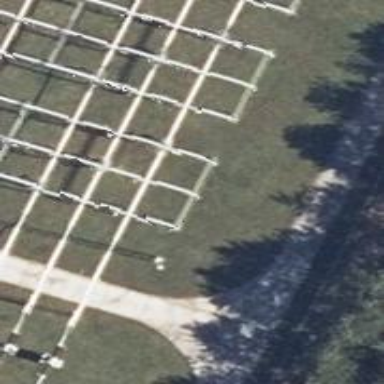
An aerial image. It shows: Busbar power line.